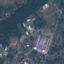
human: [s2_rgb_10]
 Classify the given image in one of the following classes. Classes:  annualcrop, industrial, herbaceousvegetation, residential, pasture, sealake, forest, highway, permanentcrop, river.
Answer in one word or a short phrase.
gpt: Industrial